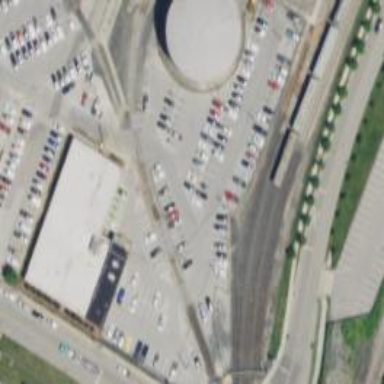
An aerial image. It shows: Rail spur service.